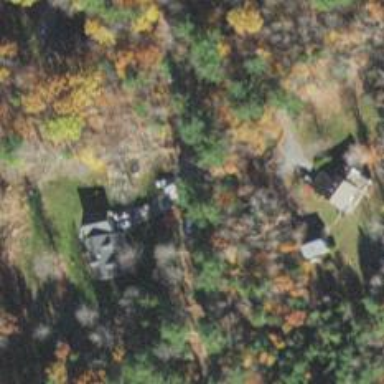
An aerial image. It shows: Driveway.